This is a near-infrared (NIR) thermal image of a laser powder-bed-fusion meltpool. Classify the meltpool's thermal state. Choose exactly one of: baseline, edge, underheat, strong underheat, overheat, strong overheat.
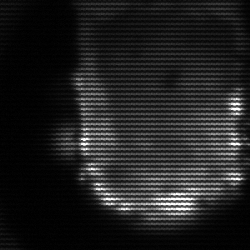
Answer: baseline